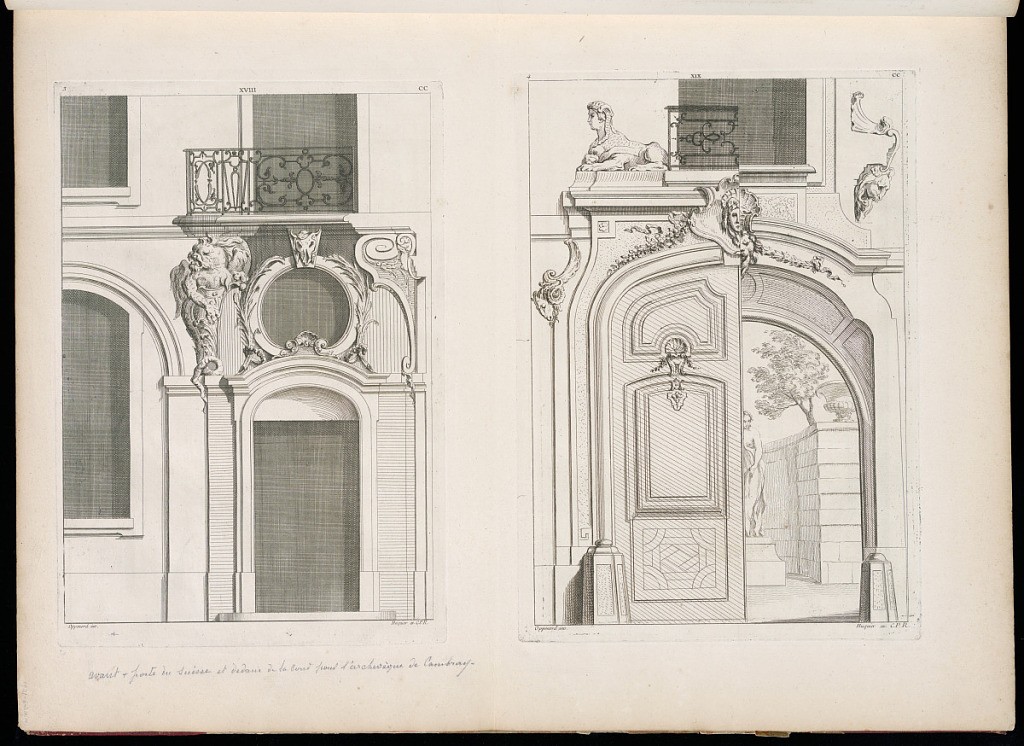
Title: Doorway Designs
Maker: Gilles-Marie Oppenord, French, 1672–1742
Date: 1749-1761
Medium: Etching and engraving on laid paper
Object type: Bound print
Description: Page with two prints printed next to one another. On the left, above the doorway, is a circular cartouche with a bucranium at top, with a grotesque, monstrous term (left) and a profile of a scroll (right); there is a scrolling iron work balcony above. On the right plate, the doorway is open, with the right side offering a view into a garden. The design of this doorway is split; on the left above the arch is a cartouche and garland, and at the top of the pediment, a sphinx; on the right above the arch is a lion mask and a garland. Both plates are signed and numbered.